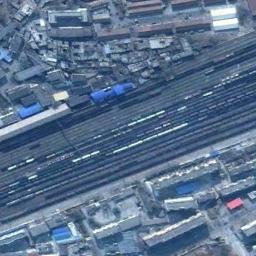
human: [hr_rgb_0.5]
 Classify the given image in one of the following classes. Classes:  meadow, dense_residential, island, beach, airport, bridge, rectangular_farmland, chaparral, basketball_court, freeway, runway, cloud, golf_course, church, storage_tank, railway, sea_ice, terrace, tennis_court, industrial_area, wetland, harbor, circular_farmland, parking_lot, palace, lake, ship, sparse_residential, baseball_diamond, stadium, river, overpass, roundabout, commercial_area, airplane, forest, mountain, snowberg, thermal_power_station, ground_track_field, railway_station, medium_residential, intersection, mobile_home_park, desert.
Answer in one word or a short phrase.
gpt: railway